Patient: sex F, age 34
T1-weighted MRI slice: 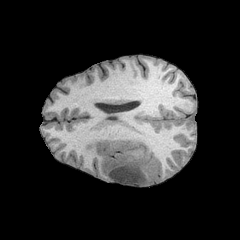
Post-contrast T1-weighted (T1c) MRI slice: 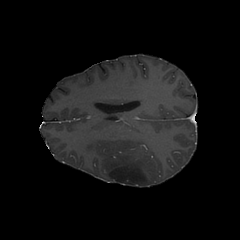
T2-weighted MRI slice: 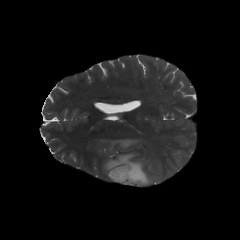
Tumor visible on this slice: yes
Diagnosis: Astrocytoma, IDH-mutant
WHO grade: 3